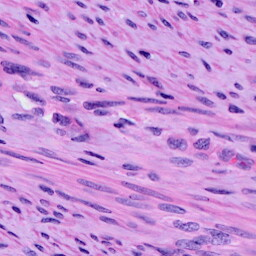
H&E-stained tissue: Cervix